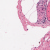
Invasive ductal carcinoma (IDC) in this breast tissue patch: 0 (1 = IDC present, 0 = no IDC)